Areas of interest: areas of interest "Xi'an Chemical Reagent Factory Family Compound"
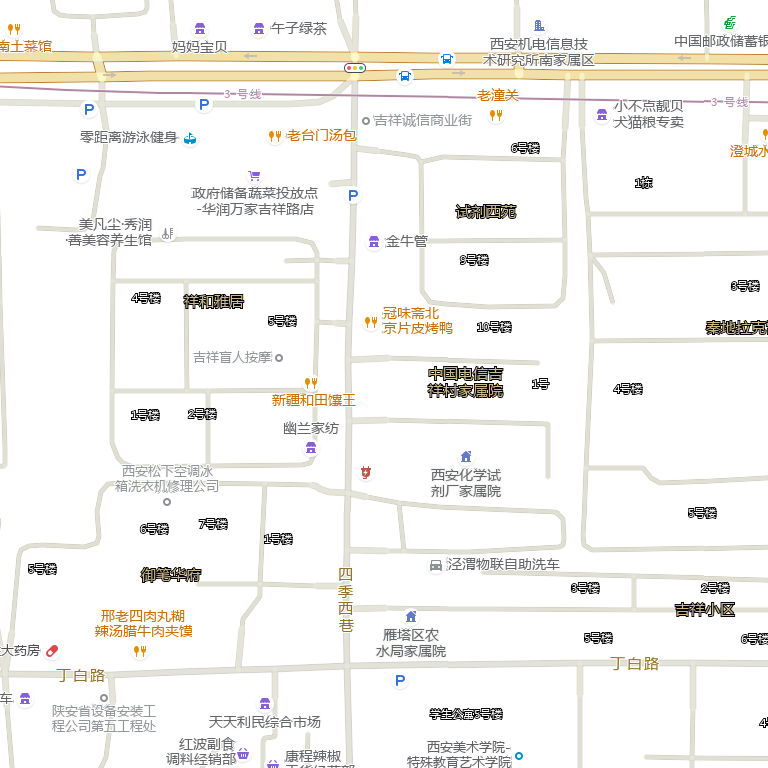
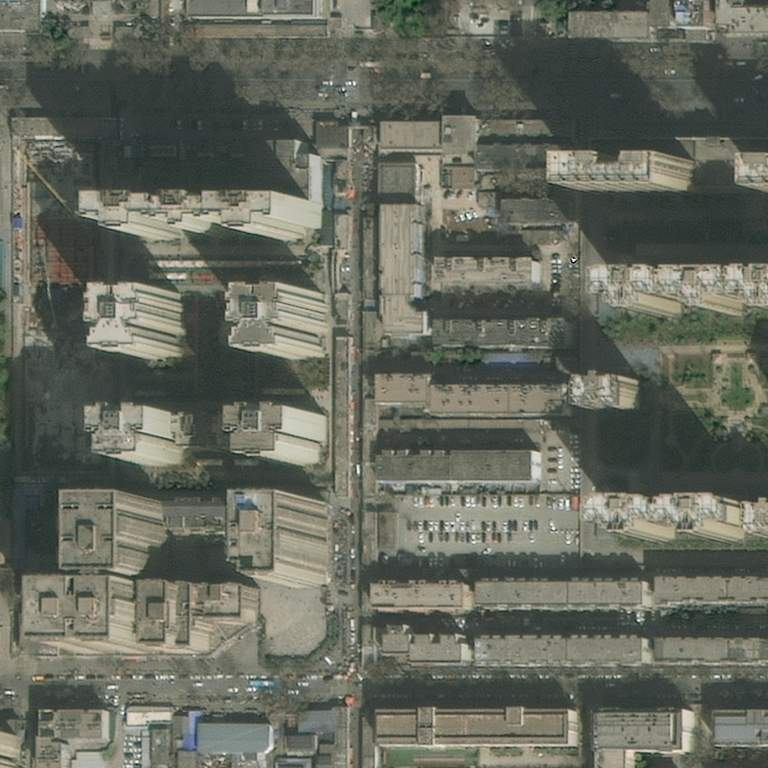